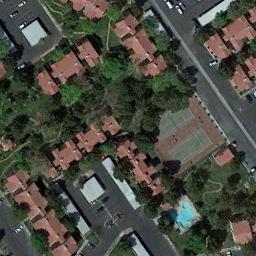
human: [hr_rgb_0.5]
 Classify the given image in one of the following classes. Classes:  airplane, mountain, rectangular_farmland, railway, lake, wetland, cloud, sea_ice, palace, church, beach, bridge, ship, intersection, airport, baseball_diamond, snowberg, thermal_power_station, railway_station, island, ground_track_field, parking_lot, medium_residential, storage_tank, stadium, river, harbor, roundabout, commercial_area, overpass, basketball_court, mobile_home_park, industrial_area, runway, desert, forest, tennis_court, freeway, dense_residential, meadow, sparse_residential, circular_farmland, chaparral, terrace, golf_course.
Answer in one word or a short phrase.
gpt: tennis_court